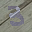
Label: 3